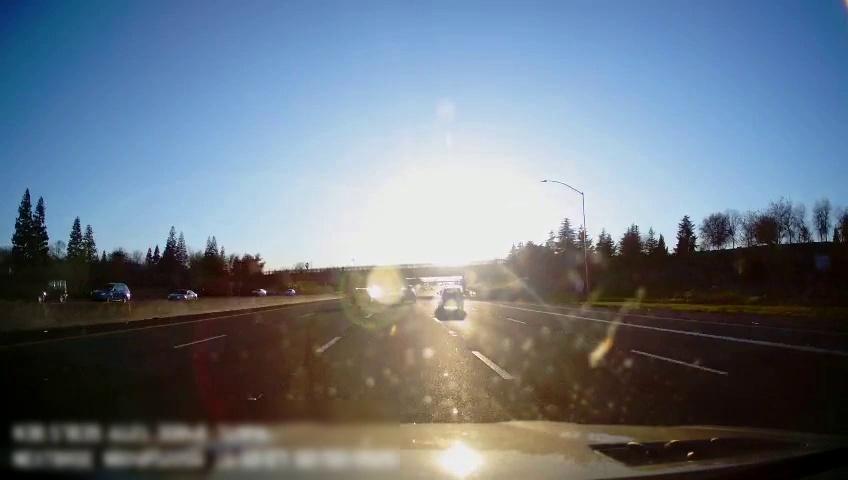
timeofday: Day
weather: Sunny
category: Drivable Space
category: Vehicles | SUV
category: Vehicles | SUV
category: Vehicles | Car
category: Vehicles | Car
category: Vehicles | Car
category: Vehicles | SUV
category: Vehicles | Car
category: Vehicles | SUV
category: Lanes | Alternate Lane
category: Lanes | Alternate Lane
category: Lanes | Current Lane
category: Lanes | Current Lane
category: Lanes | Alternate Lane
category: Lanes | Alternate Lane
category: Lanes | Alternate Lane